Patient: sex F, age 26
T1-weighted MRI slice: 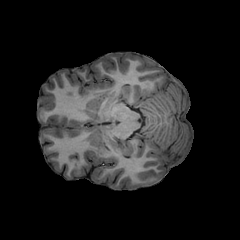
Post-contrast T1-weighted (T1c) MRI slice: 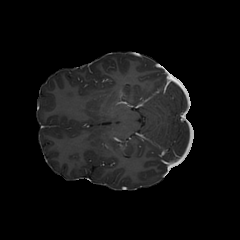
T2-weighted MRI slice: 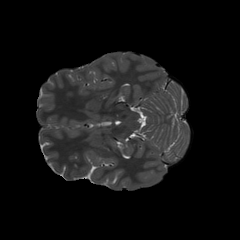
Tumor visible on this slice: no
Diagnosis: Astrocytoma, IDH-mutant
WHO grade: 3